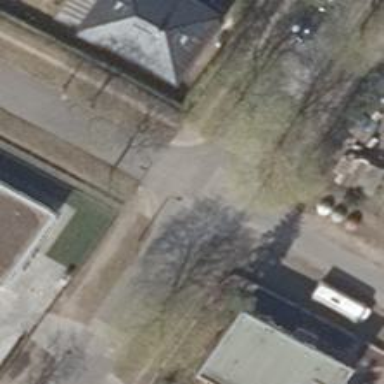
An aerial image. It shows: Residential road with concrete surface.